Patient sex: M
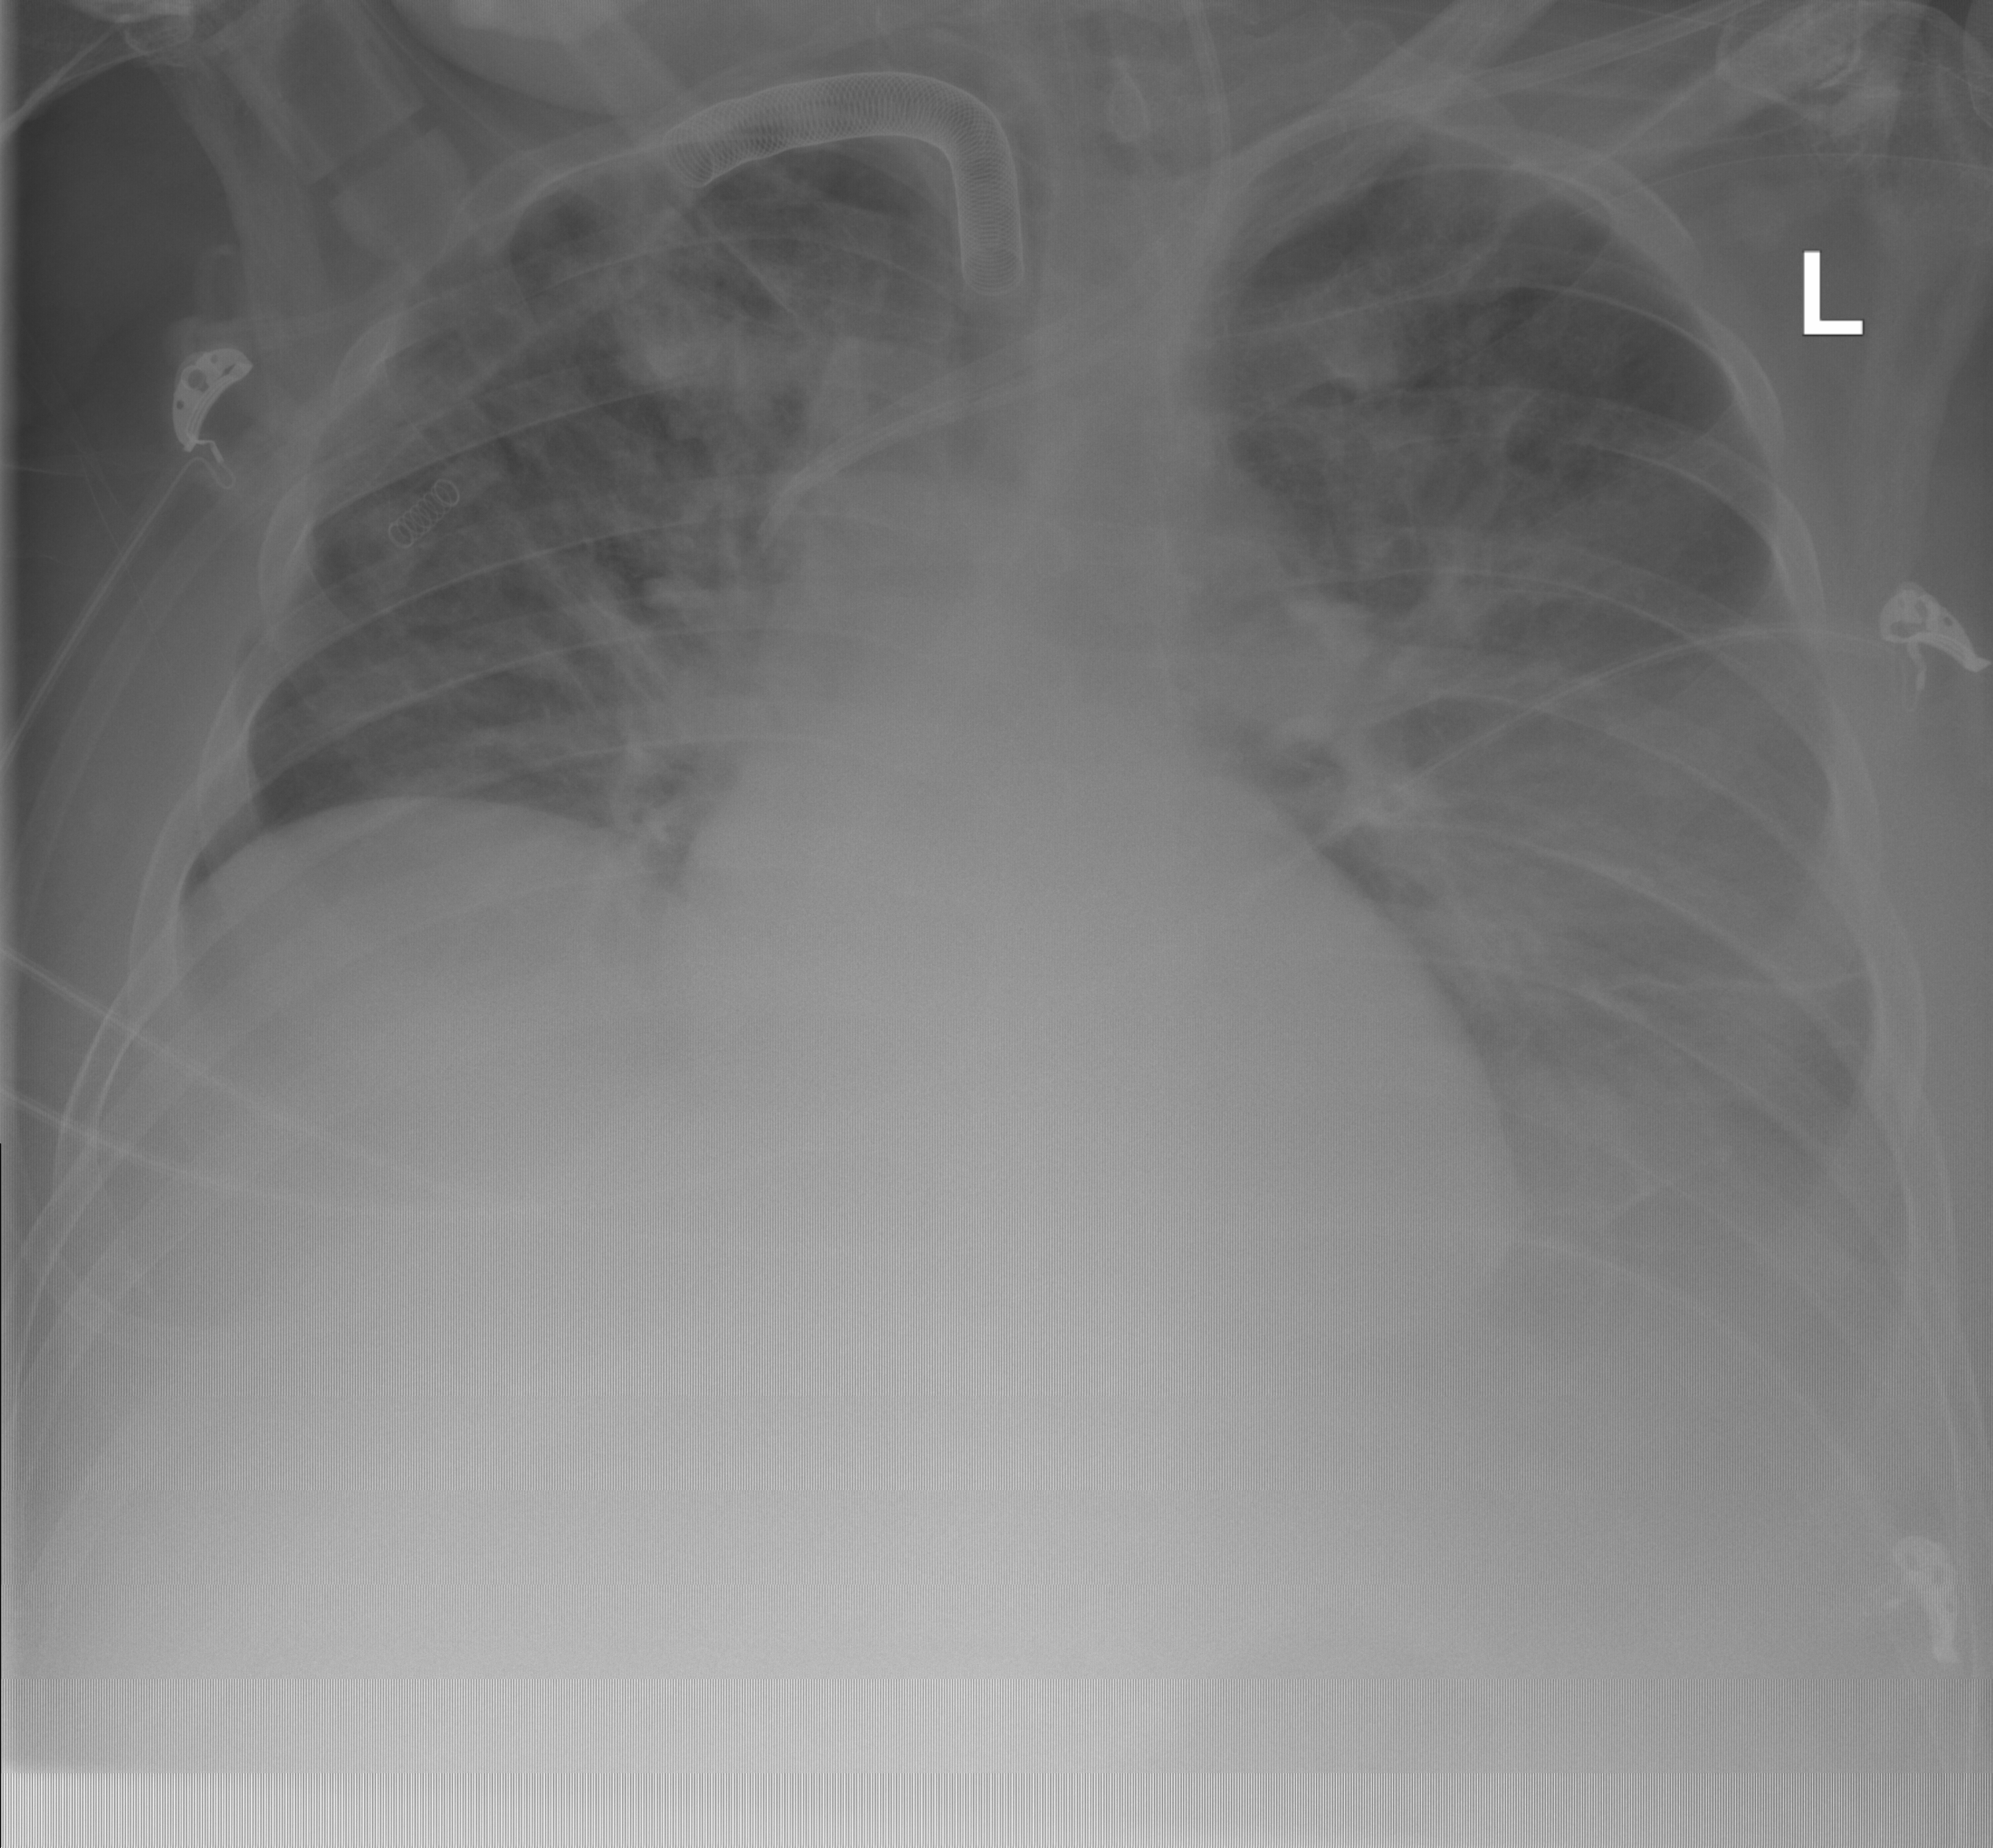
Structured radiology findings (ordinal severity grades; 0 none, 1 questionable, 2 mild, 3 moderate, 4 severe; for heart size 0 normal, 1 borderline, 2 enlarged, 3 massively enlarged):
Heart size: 2
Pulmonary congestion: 2
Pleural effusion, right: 0
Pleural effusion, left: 2
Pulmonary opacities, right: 0
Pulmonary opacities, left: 0
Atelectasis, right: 0
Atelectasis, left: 2